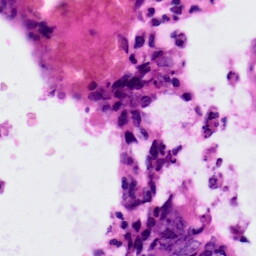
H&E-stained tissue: Colon